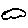
Label: cloud